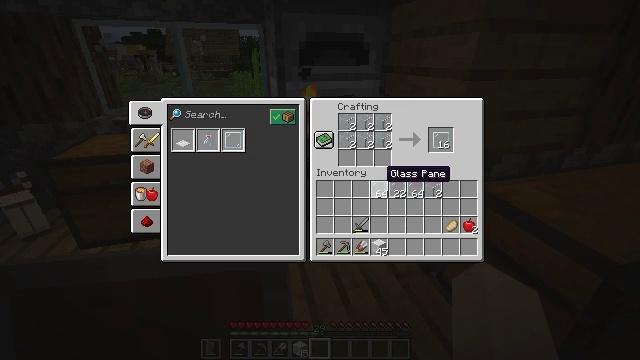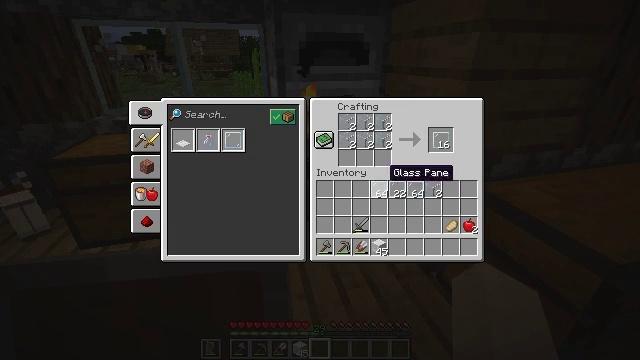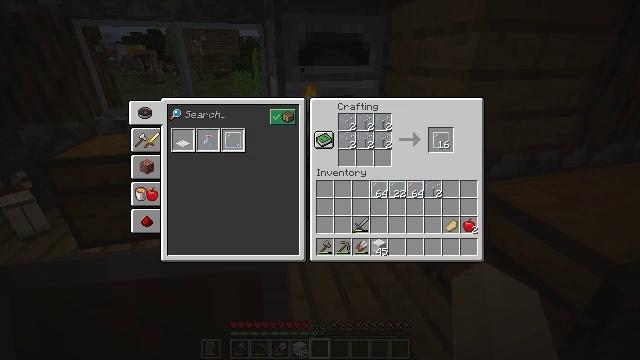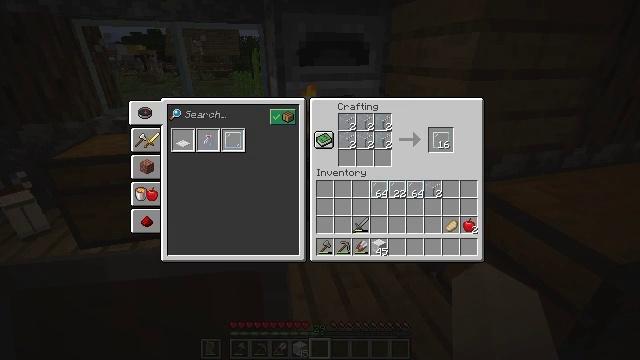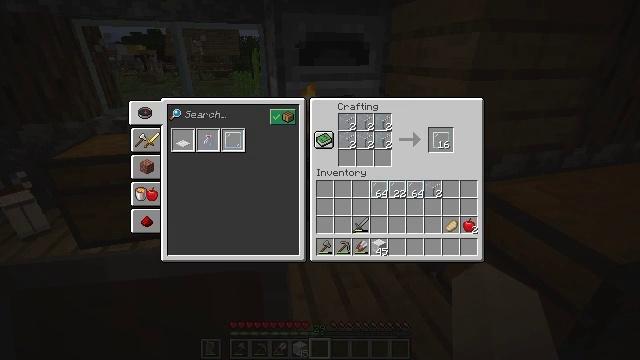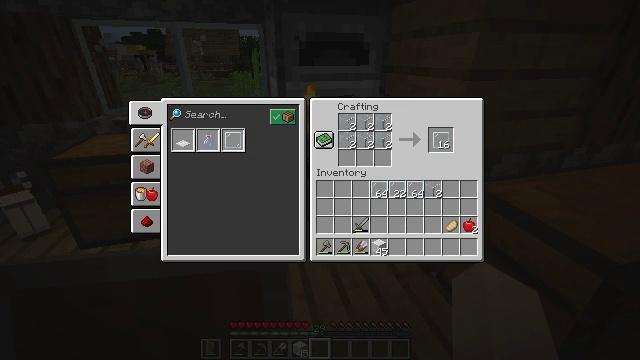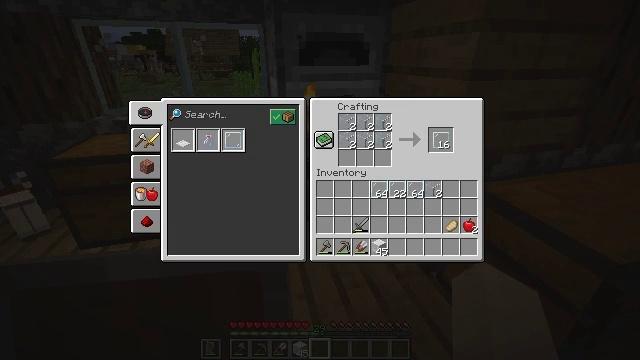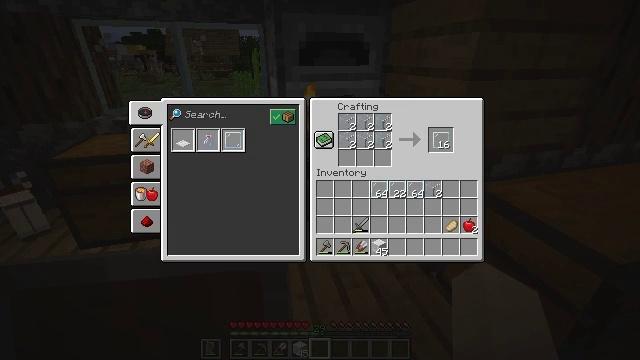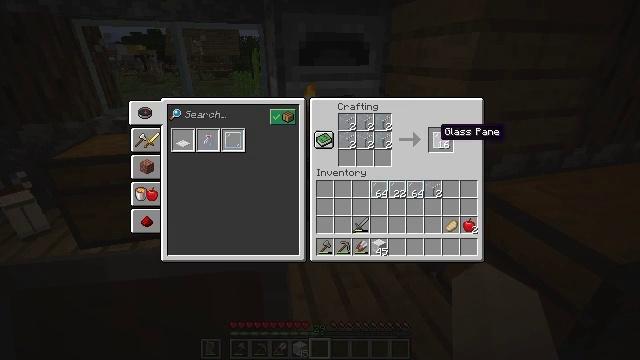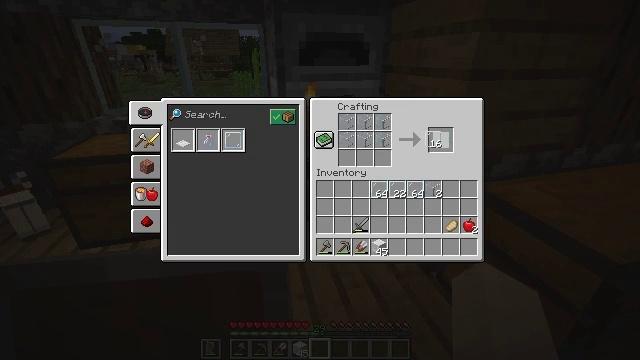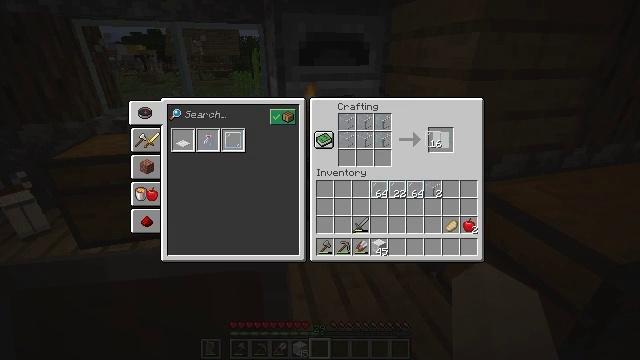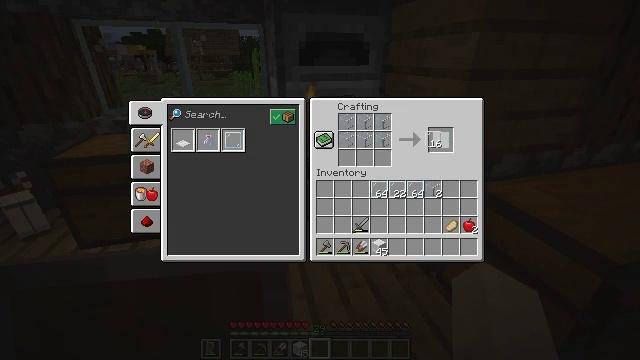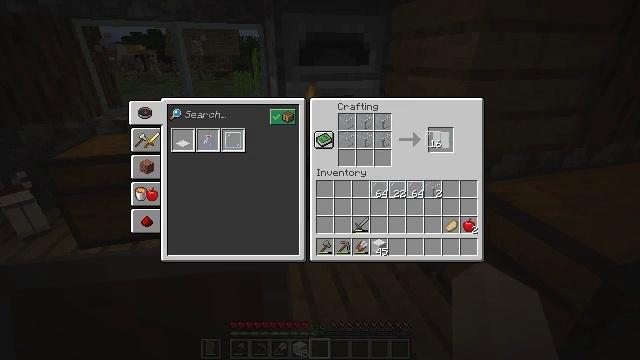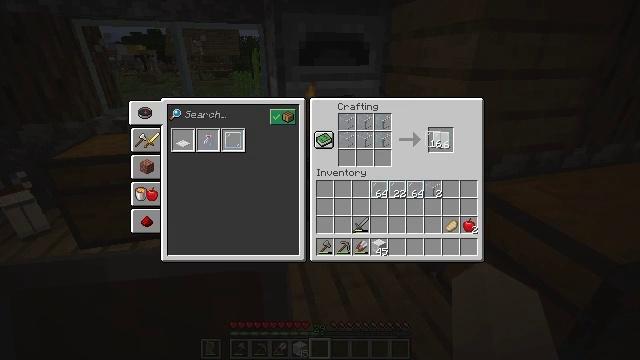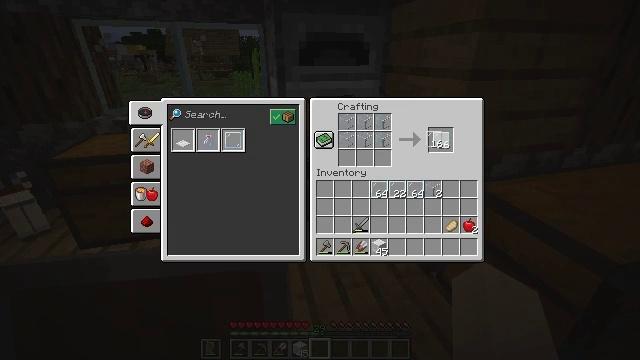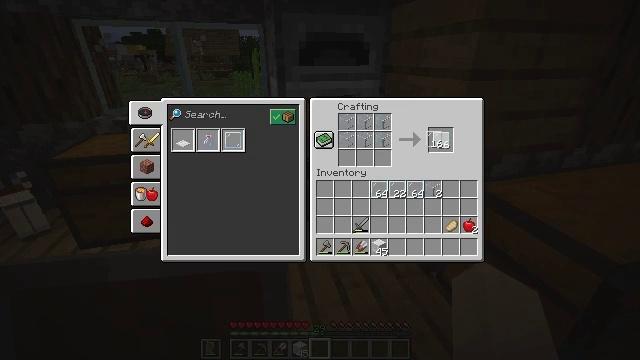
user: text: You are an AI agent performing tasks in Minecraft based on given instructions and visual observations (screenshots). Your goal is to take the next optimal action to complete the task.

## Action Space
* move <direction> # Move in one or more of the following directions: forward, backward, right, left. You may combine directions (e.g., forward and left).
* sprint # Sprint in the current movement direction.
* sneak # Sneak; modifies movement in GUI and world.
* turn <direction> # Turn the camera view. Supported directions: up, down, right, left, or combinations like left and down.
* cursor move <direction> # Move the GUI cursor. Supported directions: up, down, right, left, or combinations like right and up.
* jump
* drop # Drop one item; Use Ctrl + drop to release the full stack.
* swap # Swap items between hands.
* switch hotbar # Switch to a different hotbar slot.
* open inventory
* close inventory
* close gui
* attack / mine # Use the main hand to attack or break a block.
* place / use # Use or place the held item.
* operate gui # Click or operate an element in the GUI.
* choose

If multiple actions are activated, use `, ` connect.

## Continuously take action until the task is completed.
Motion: motion action
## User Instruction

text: Make a glass pane using glass blocks on the crafting table.
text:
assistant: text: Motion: no_op
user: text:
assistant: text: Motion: cursor move right and up
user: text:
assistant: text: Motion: cursor move right and up
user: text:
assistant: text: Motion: no_op
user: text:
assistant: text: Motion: no_op
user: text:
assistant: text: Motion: no_op
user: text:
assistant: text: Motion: no_op
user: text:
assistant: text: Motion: no_op
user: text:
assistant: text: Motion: operate gui
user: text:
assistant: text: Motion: operate gui
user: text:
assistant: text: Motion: operate gui
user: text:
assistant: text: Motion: no_op
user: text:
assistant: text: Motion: no_op
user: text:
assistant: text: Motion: no_op
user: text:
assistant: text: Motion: operate gui
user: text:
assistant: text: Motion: operate gui
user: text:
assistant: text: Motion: operate gui
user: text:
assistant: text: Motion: no_op
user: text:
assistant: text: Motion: no_op
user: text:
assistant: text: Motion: no_op
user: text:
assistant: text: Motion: no_op
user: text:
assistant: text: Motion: no_op
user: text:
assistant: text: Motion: no_op